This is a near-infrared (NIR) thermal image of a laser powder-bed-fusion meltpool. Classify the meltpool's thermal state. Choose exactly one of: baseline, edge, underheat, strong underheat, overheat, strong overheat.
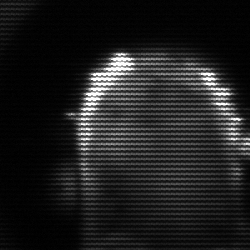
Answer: baseline